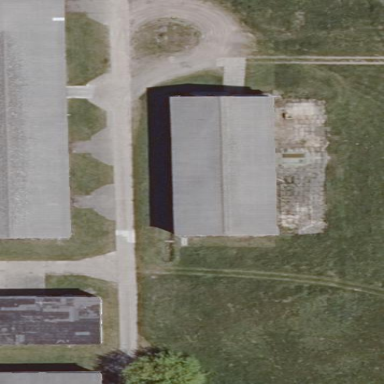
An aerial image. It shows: Barn.